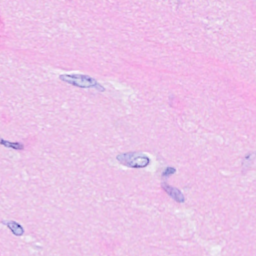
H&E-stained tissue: Breast